Question: I have one 'EmployeeAdmin' in sonata-admin, configured with three child admins:
'''
sonata.admin.employee:
class: Medicina\InasistenciasBundle\Admin\EmployeeAdmin
tags:
- { name: sonata.admin, manager_type: orm, group: "Contenido", label: "Empleados", label_translator_strategy: "sonata.admin.label.strategy.underscore" }
arguments:
- ~
- Medicina\InasistenciasBundle\Entity\Employee
- MedicinaInasistenciasBundle:EmployeeCRUD
calls:
- [ setTranslationDomain, [MedicinaInasistenciasBundle]]
- [ addChild, [@sonata.admin.compensatory_part]]
- [ addChild, [@sonata.admin.compensatory]]
- [ addChild, [@sonata.admin.absence]]
'''
the child admins are all pretty much the same, here's one of them:
'''
sonata.admin.compensatory_part:
class: Medicina\InasistenciasBundle\Admin\CompensatoryPartAdmin
tags:
- { name: sonata.admin, manager_type: orm, group: "Contenido", label: "Modulos de Tiempo",label_translator_strategy: "sonata.admin.label.strategy.underscore" }
arguments:
- ~
- Medicina\InasistenciasBundle\Entity\CompensatoryPart
- MedicinaInasistenciasBundle:DeleteValidationCRUD
calls:
- [setTranslationDomain, [MedicinaInasistenciasBundle]]
'''
How can I avoid the child templates from showing up in sonatas side menu?

I have tried removing the and tags, but then sonata just sticks them in an 'Default' group with no name. I'm sure is something trivial, but I can't seem to find it in the documentation. Any ideas?
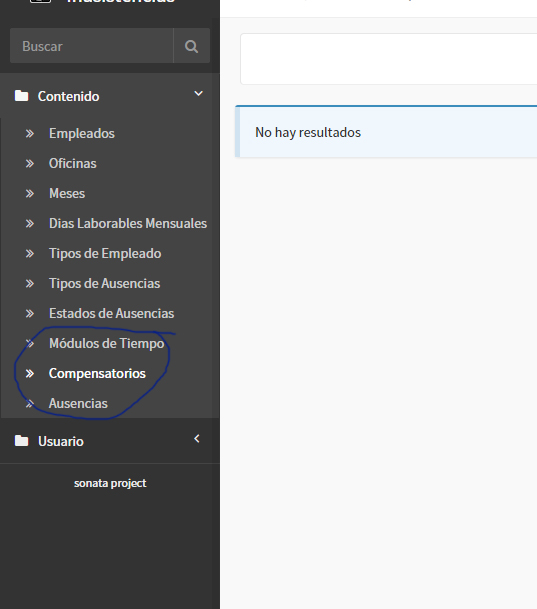
Answer: Add the 'show_in_dashboard: false' tag to the Admin services you wish to exclude from the menu.
'''
tags:
- { name: sonata.admin, manager_type: orm, group: "Contenido", label: "Modulos de Tiempo",label_translator_strategy: "sonata.admin.label.strategy.underscore", show_in_dashboard: false }
'''
Keep the 'group' and 'label' tags so they show up correctly in collections and type admins!